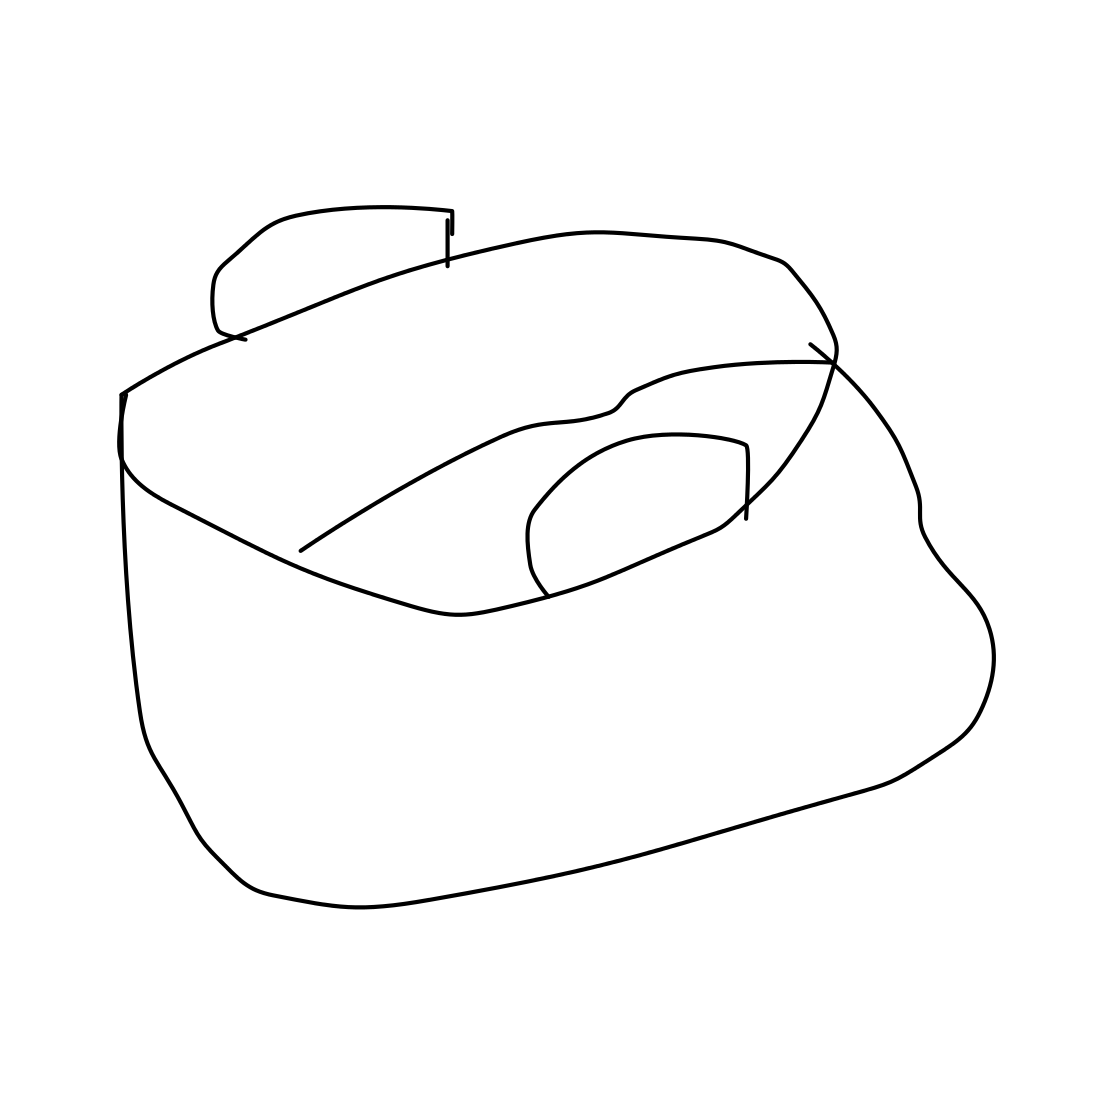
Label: basket